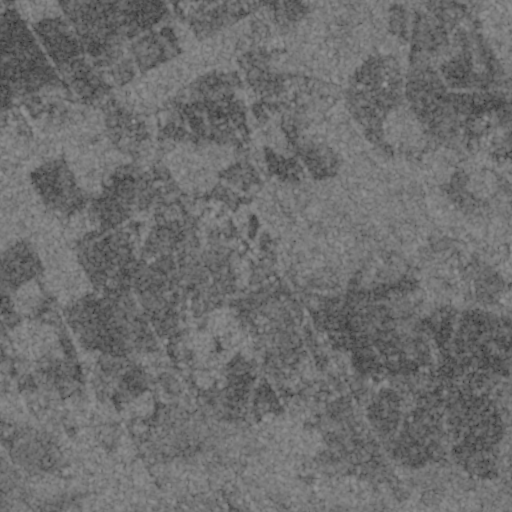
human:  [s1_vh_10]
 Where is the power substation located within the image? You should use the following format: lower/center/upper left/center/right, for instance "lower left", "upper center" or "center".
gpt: The power substation is located in the lower center of the image.
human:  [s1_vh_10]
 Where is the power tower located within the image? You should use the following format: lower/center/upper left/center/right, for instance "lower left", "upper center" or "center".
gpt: The power tower is located in the lower left of the image.
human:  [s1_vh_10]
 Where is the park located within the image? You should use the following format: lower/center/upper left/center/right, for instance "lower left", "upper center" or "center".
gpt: There is no park in the image.

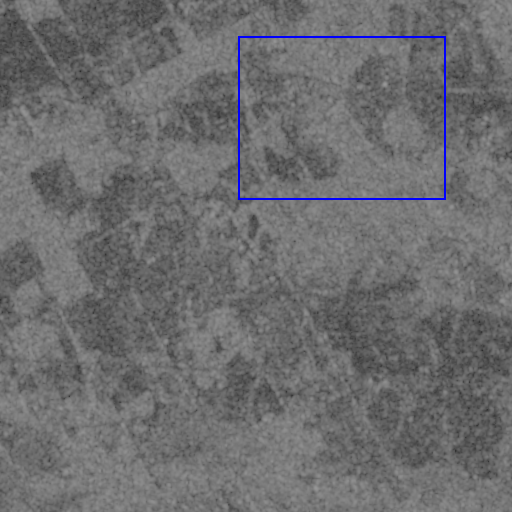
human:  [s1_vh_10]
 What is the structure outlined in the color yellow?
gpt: There is no yellow outline.
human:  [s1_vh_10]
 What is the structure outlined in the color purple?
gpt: There is no structure outlined in purple.